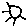
Label: sun